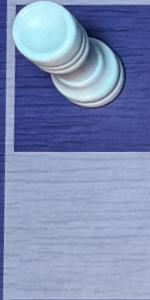
Label: Empty